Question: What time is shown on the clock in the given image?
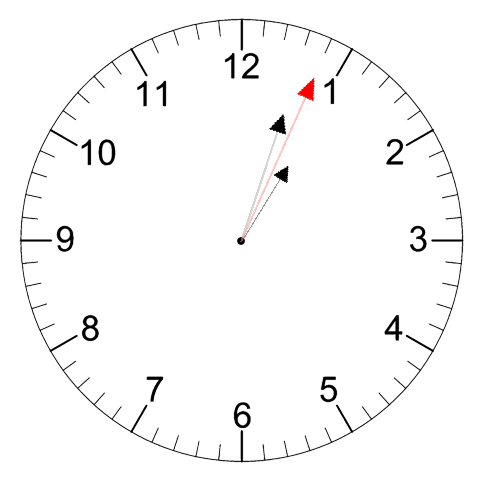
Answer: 01:03:04